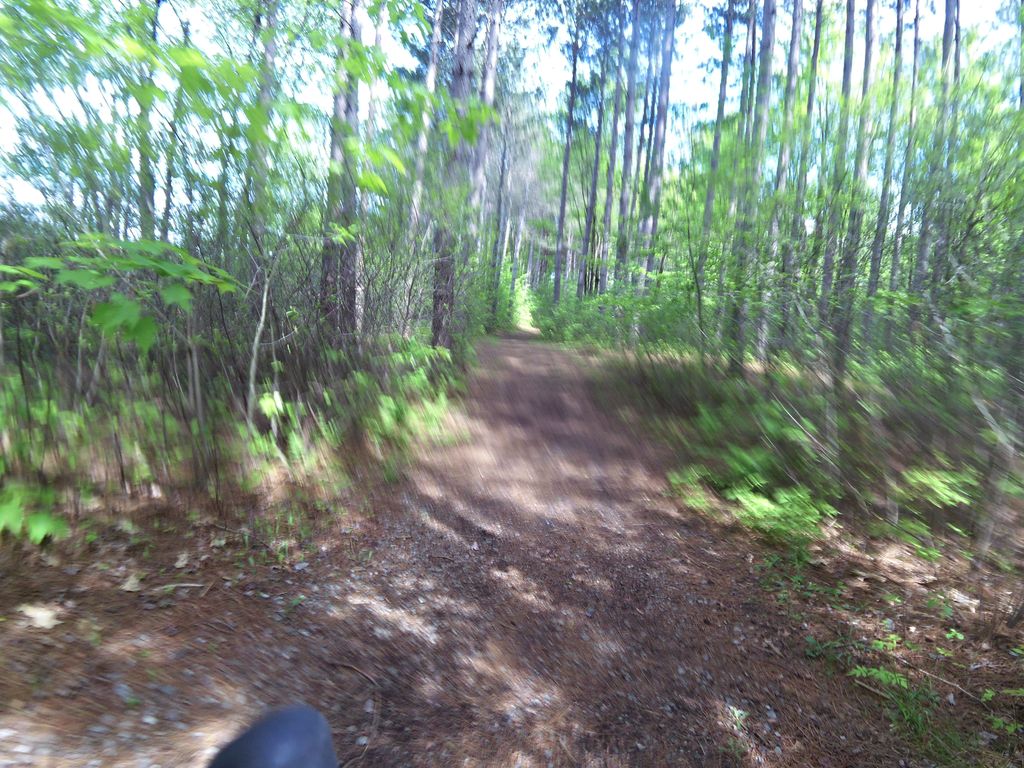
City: ottawa-gatineau